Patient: sex F, age 73
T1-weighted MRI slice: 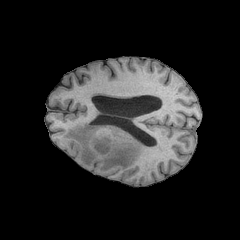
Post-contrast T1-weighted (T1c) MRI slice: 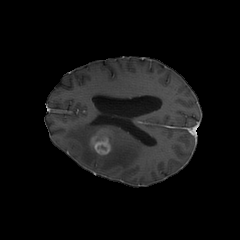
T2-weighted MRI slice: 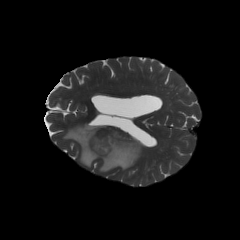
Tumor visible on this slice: yes
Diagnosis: Glioblastoma, IDH-wildtype
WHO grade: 4